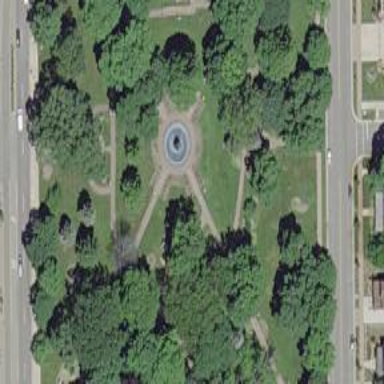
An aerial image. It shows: Historical memorial featuring statue.